Question: I know that I can hide an element without removing the space it would occupy by using 'visibility: hidden'. What I want to do is the exact opposite: I want to render the rest of the page as if the element wasn't on the page, but keep the element visible.
The reason I'm asking is because I have a centered 950px-wide layout to which I want to add a little box on the left side of the screen. It would look kinda like this:

Right now I have a '<div>' that holds the side box as the top element in my 950px page wrapper, which is also a '<div>'. To the side box I've applied 'position: relative' and 'left: -200px' (box width) to move it to the side, but that still leaves me with the main content being pushed down. Am I approaching the problem correctly? Is there a logical way to remove the vertical space that was left behind by the side box?
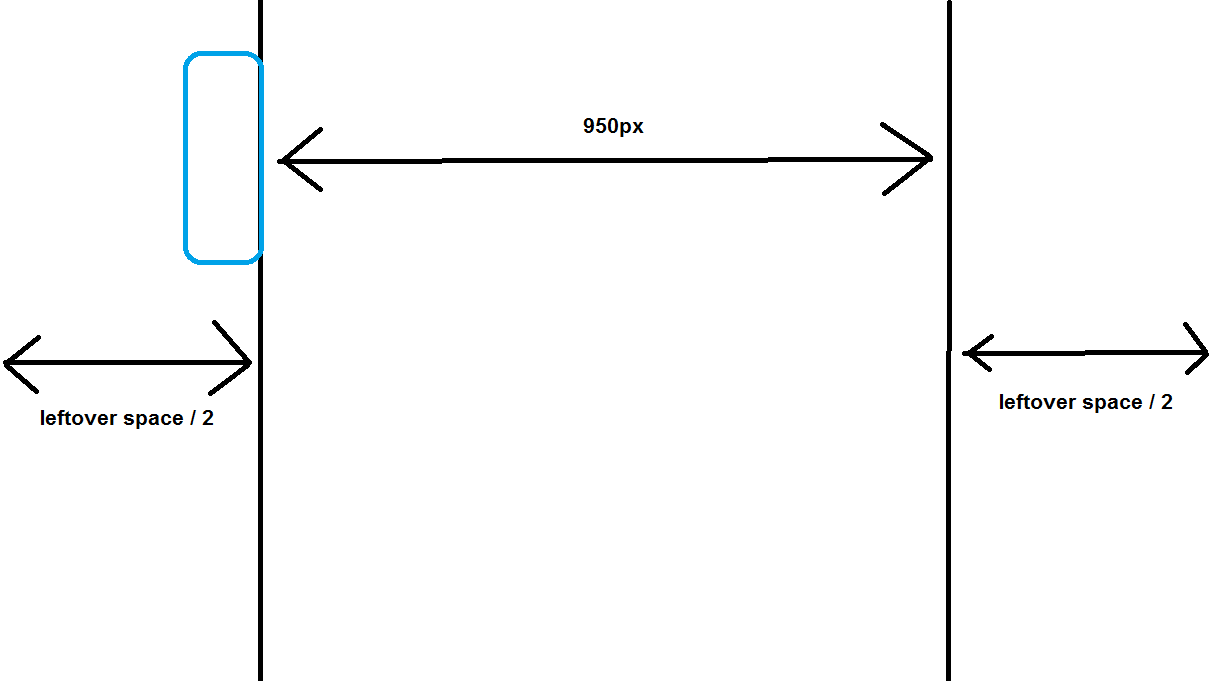
Answer: Just use 'position: absolute;'. The element will no longer be part of the document flow, and you can position it relative to its closest non-'static'ally positioned ancestor.